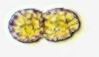
Label: Margalefidinium